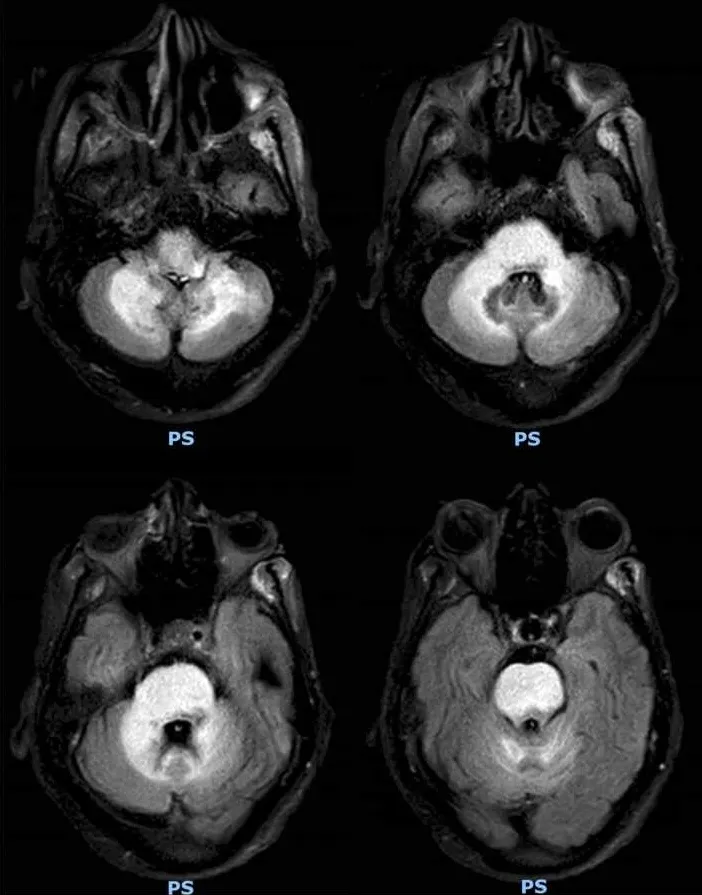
MRI Brain with and without contrast; axial T2 FLAIR (May 28th, 2022). Significant interval worsening of signal abnormalities in the posterior fossa with now diffuse involvement of the pons, extension to the mesencephalon and markedly more pronounced involvement of the medulla, right middle cerebellar peduncle, and central cerebellum. Patchy areas of restricted diffusion are without a clear vascular territorial distribution. IRIS is less likely in the absence of contrast enhancement, but it cannot be completely excluded in the appropriate scenario.
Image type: radiology (mri)